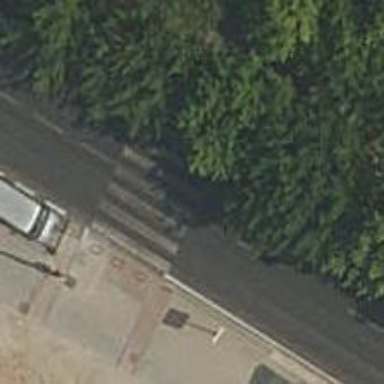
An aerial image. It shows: Uncontrolled zebra crossing on the road.